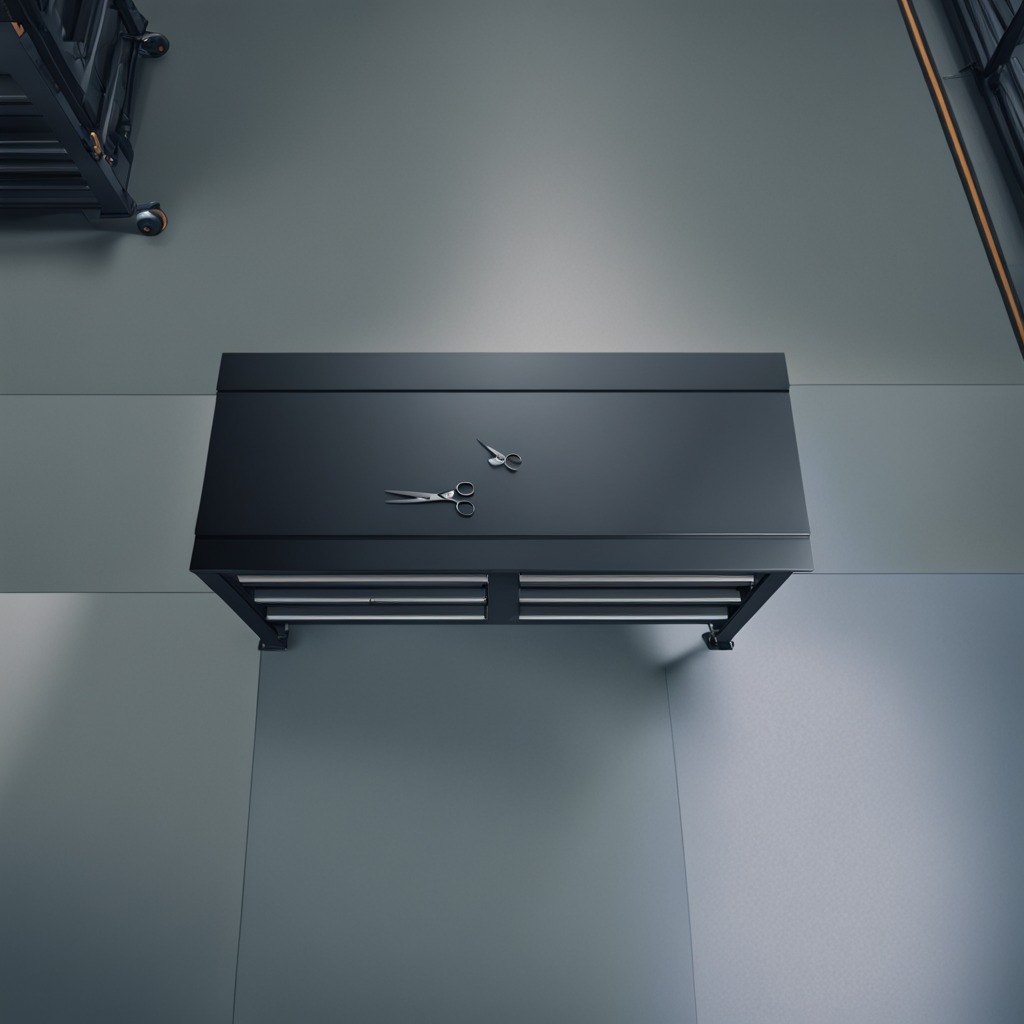
A scissor is lying on a toolbox surface in an airplane hangar workshop 8K.